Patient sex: M
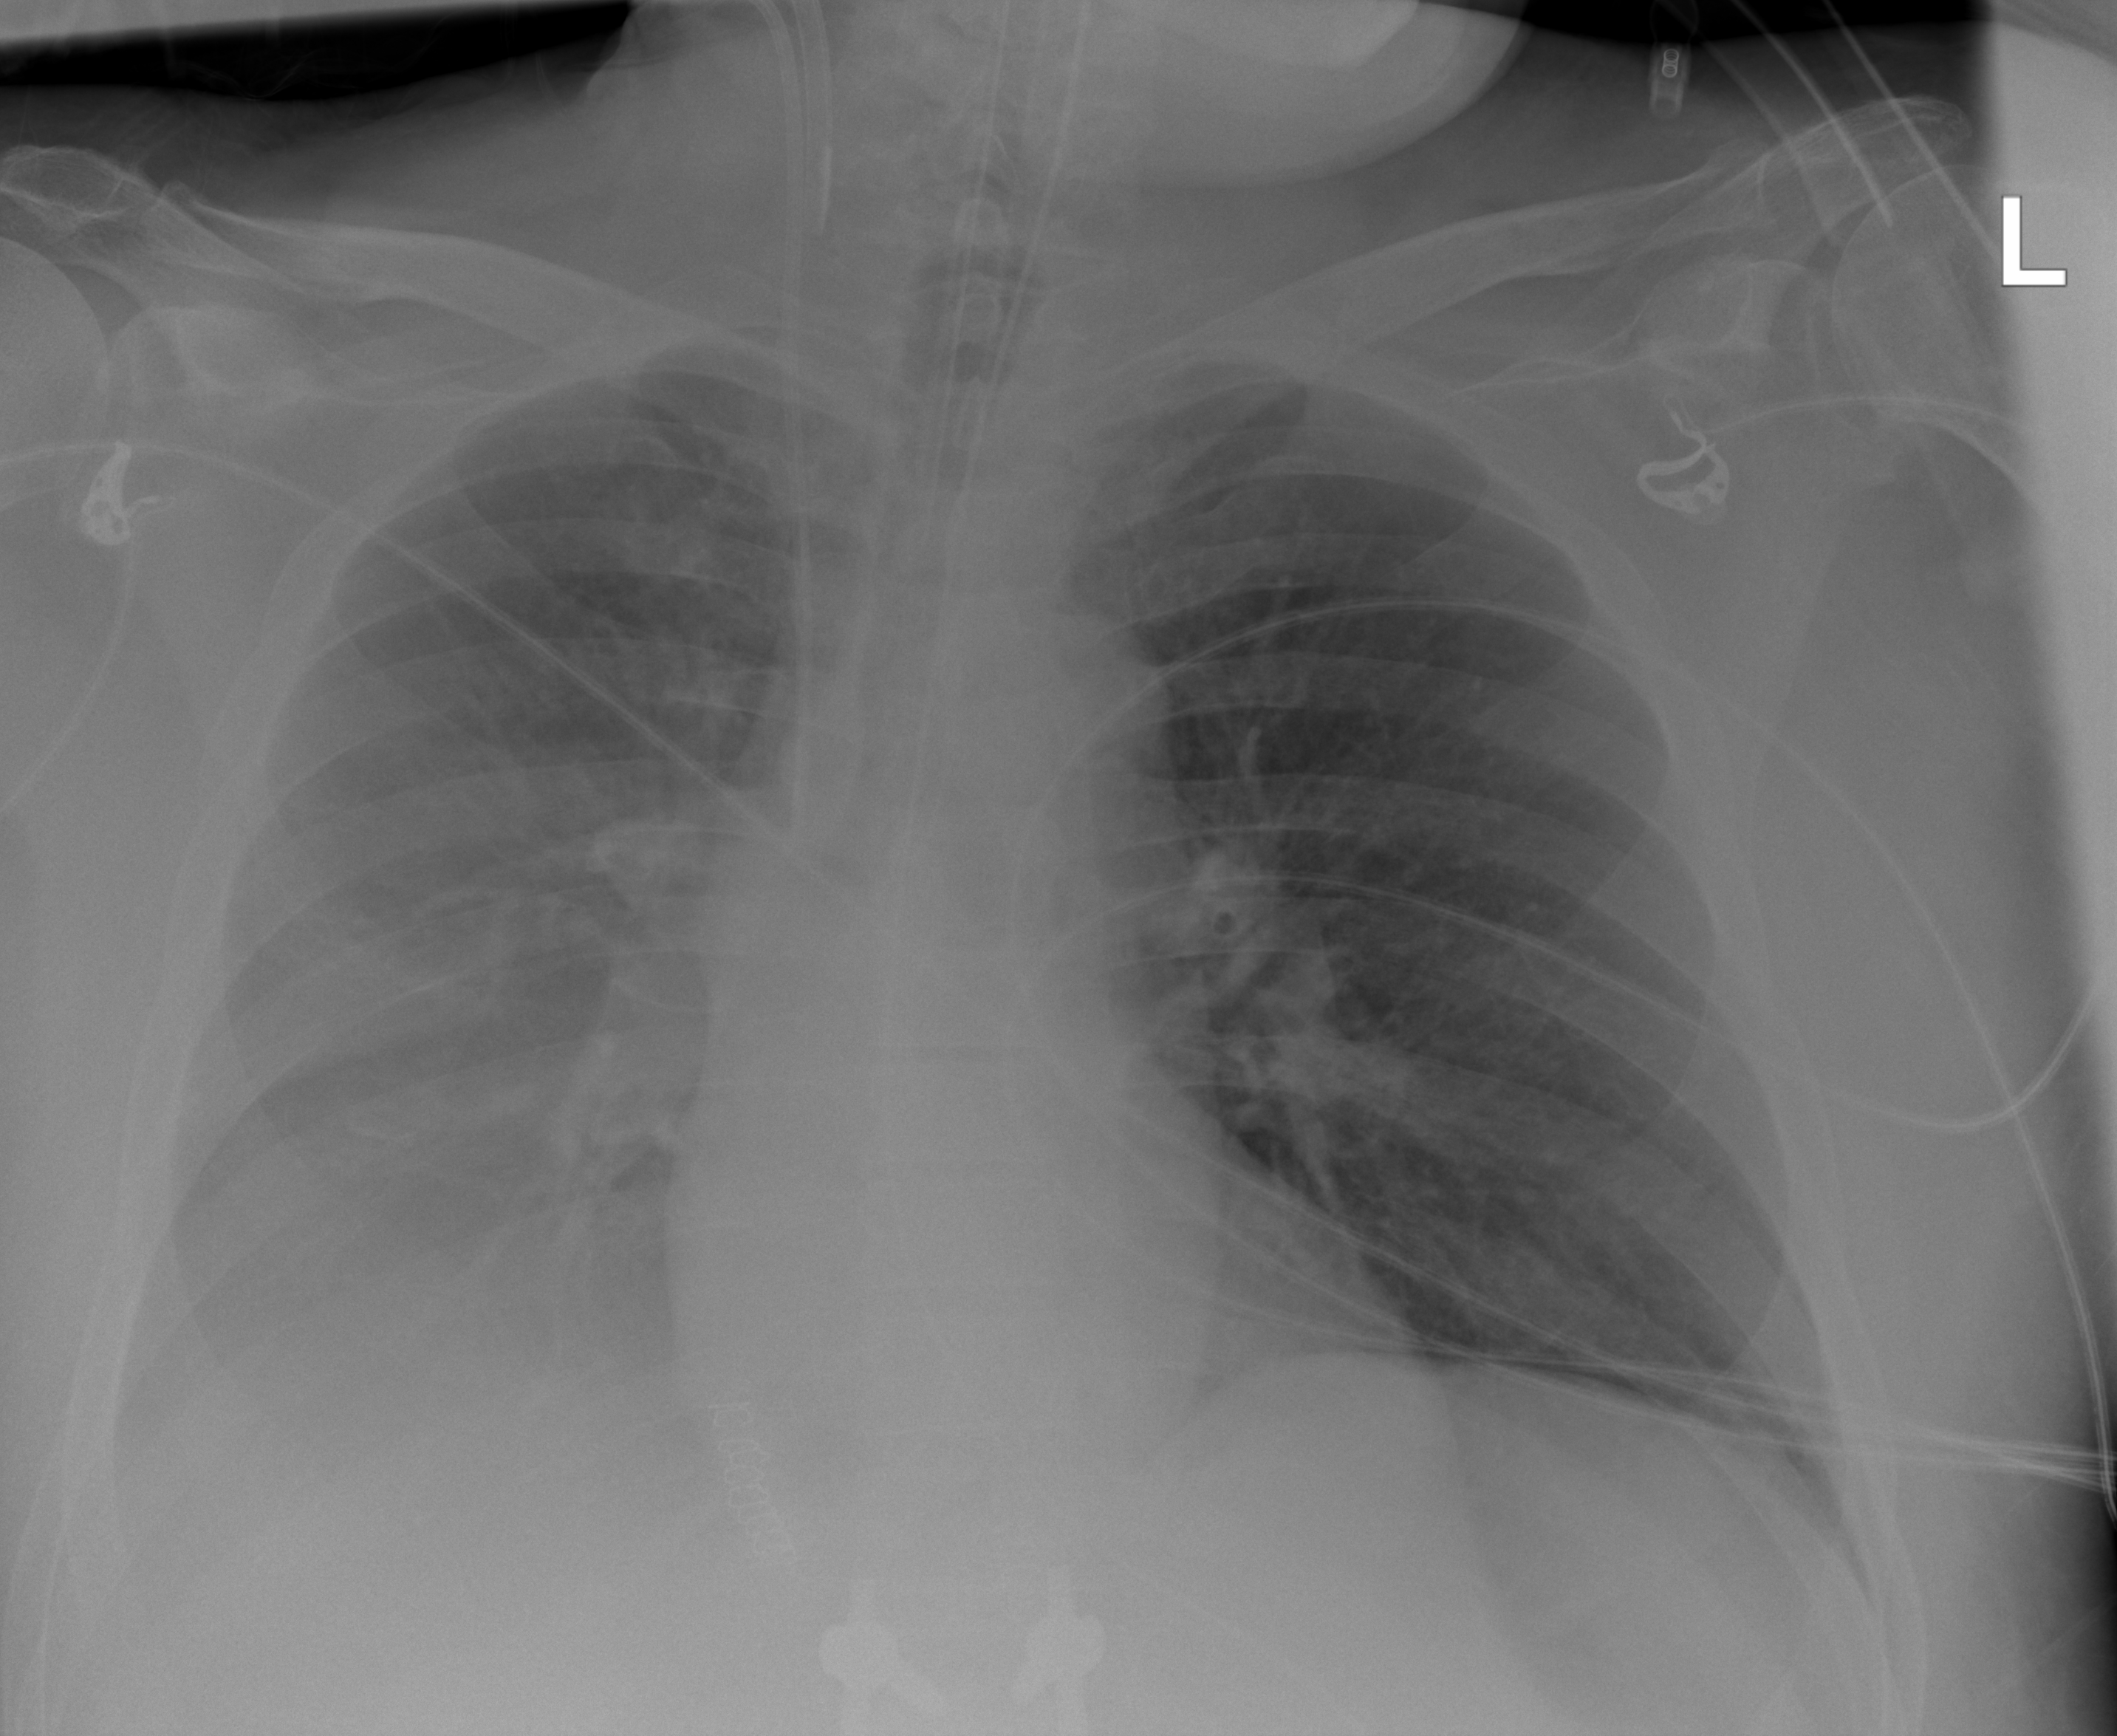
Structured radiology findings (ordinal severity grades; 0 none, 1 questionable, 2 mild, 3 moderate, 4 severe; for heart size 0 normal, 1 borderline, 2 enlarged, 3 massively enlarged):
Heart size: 1
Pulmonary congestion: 0
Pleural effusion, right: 4
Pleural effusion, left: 0
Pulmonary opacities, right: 0
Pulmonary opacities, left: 0
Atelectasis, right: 3
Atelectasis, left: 0